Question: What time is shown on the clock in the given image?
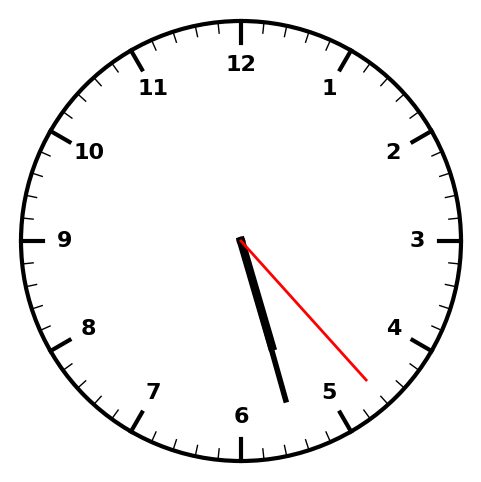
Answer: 05:27:23